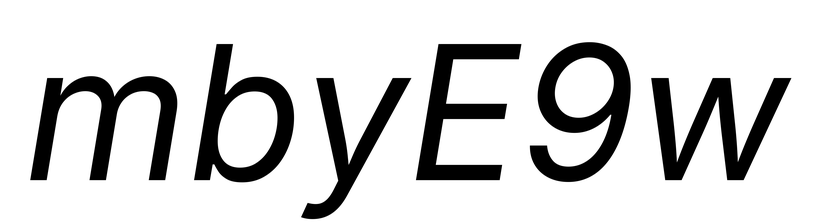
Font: Inter-Italic_Italic